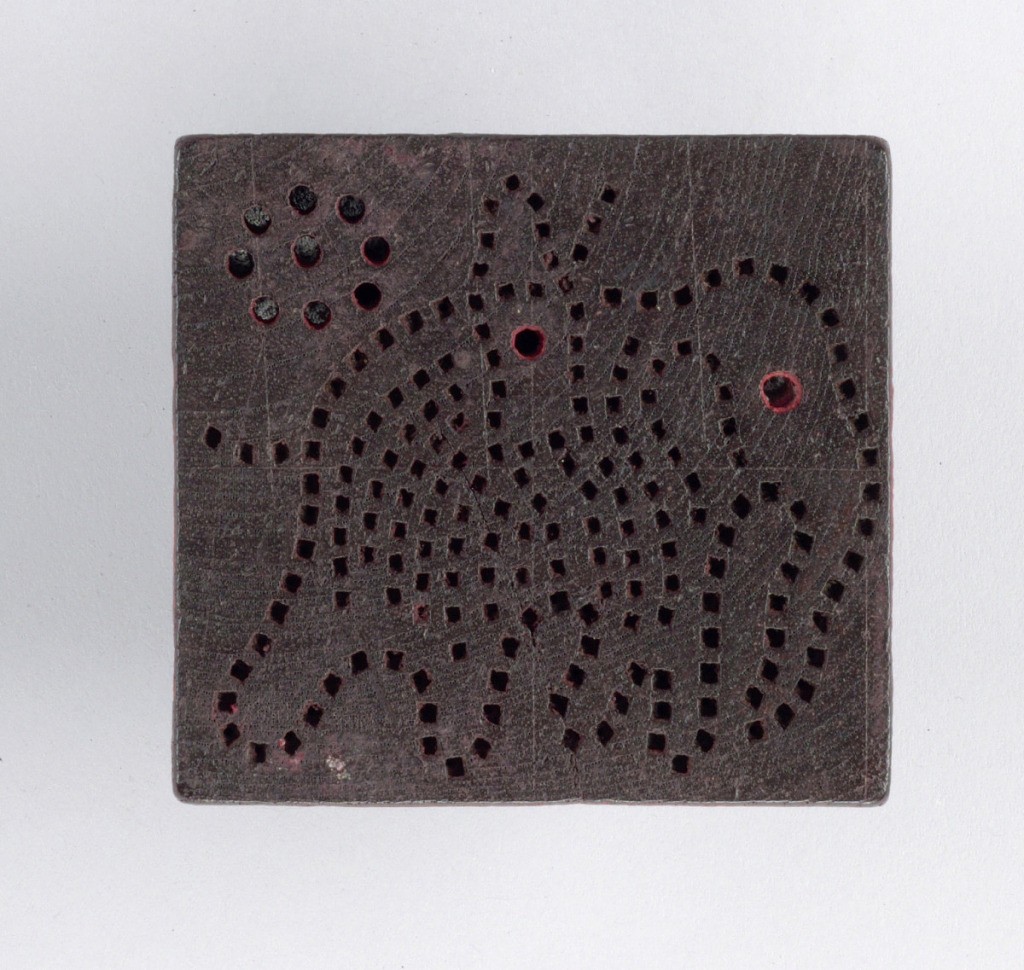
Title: Printing block
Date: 19th century
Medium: wood Technique: carved
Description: Small block of carved wood shot through lengthwise with 5 large holes. Design of an elephant with howdah (carriage) is made by small squares dug out of the surface of the wood for reserve printing. A large round hole for elephant's eye, another for a jewel in the howdah and a circular pattern of holes for the sun pierce through to the lengthwise tunnels in the wood. Remains of red dye or wax on sides of block and in the round holes.